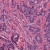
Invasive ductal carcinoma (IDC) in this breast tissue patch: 1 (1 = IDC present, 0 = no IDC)